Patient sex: F
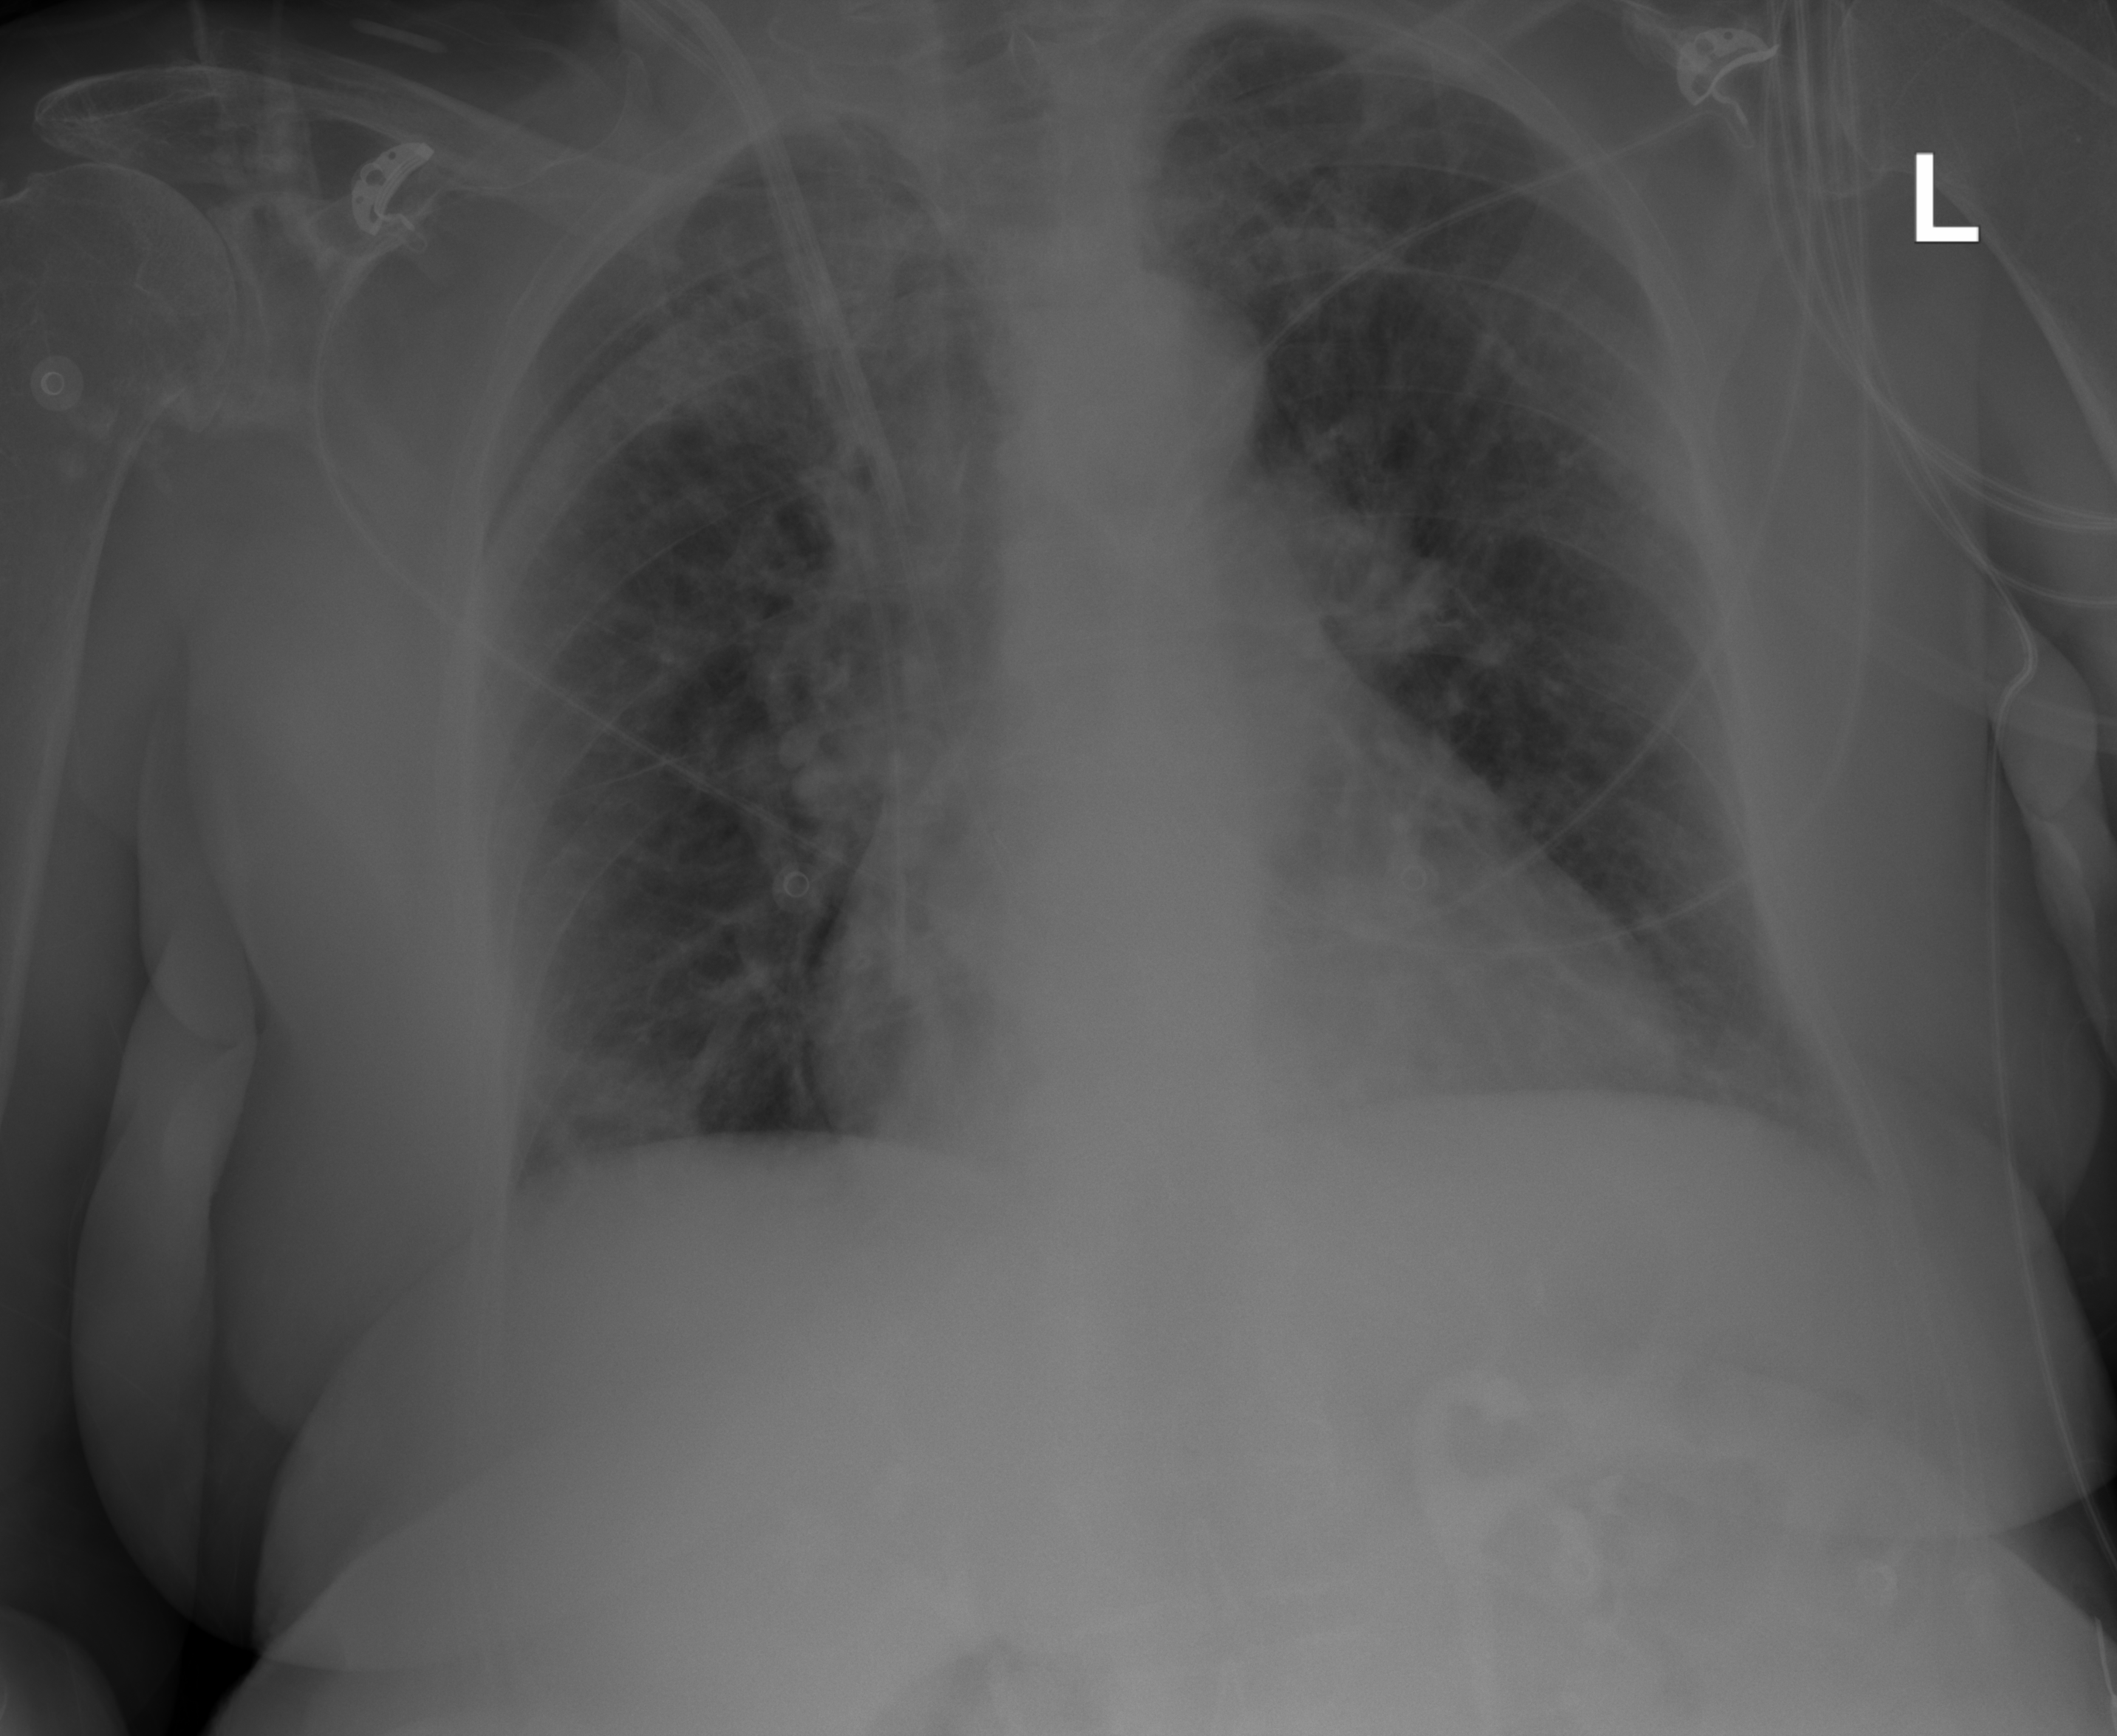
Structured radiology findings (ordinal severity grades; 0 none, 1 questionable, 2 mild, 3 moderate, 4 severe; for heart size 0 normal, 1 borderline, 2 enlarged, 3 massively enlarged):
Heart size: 2
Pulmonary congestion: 2
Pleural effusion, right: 0
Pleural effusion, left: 0
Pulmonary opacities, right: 0
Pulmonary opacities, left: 0
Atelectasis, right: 2
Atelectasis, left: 2